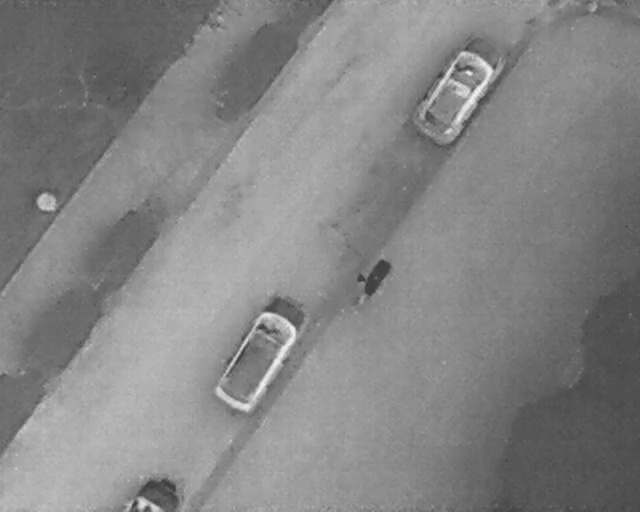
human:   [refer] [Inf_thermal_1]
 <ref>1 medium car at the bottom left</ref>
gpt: <box>[[21, 90, 26, 102, 2]]</box>